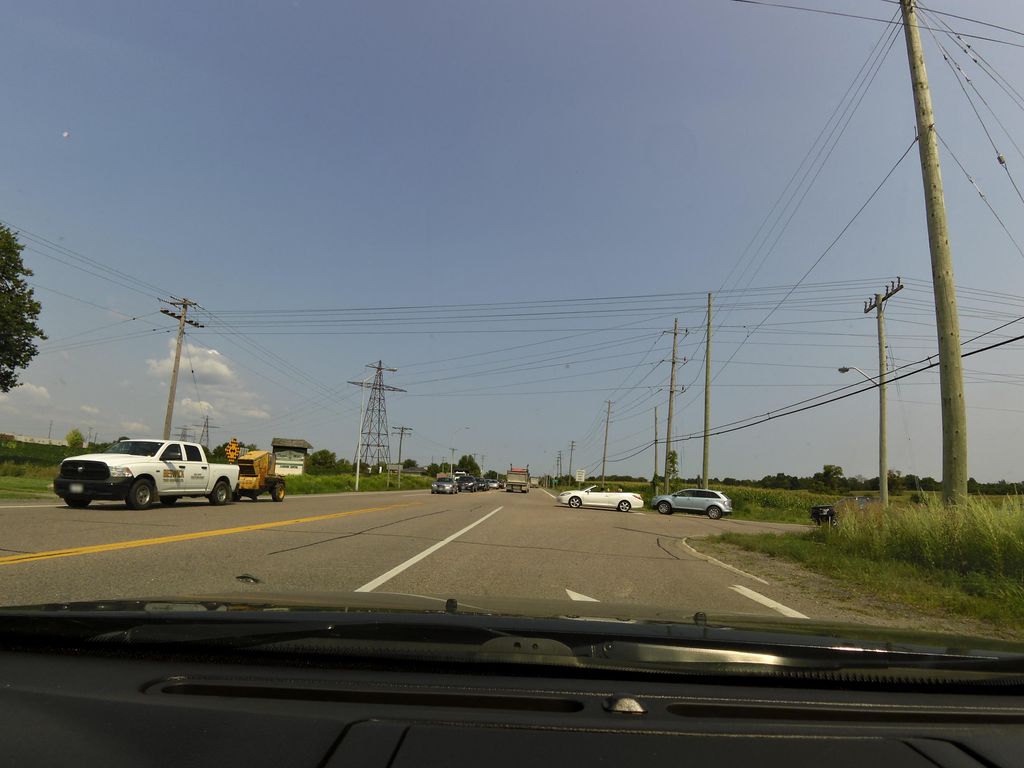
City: hamilton